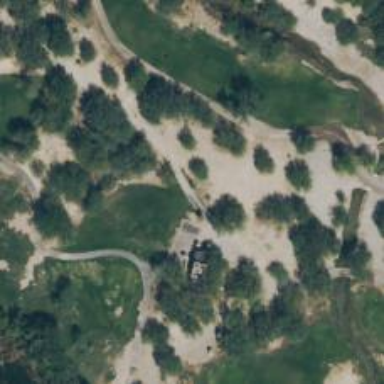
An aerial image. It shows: Path designated for golf carts.